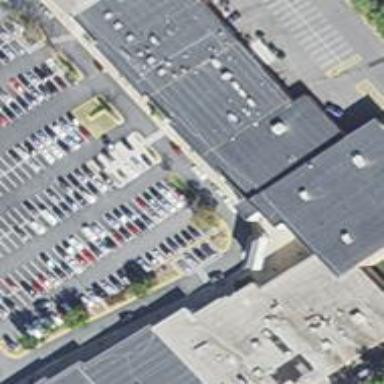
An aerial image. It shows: Retail building.